This time-domain trace was recorded on a rotor test rig. Diagnose the rotating machine from this image, choosing from: normal, misalignment, unbalance, looseness.
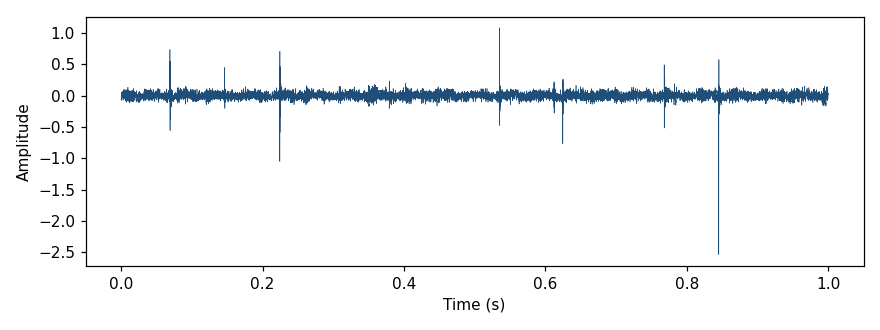
Answer: unbalance